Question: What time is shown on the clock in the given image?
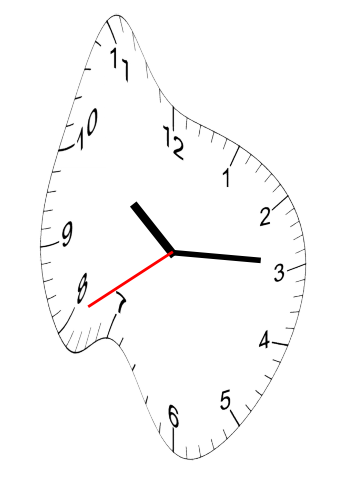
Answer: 10:14:40